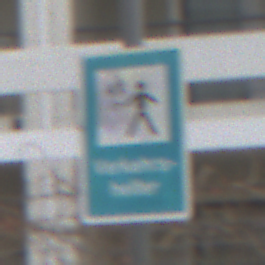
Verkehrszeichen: Verkehrshelfer
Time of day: Midday
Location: Outdoor (Urban)
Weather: Overcast
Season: NotSpecified
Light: Natural